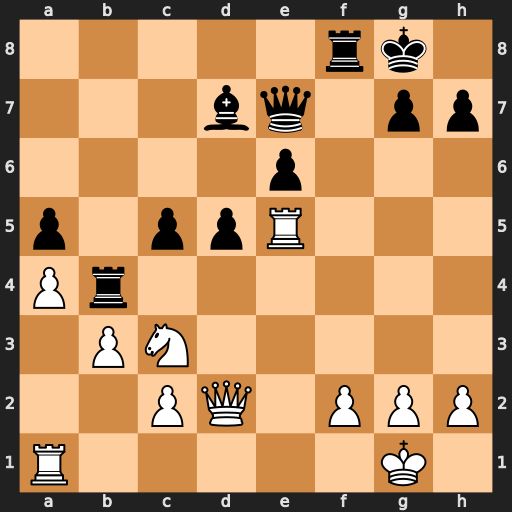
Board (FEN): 5rk1/3bq1pp/4p3/p1ppR3/Pr6/1PN5/2PQ1PPP/R5K1
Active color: w
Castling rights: -
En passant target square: -
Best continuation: Nxd5 Qf7 Nxb4